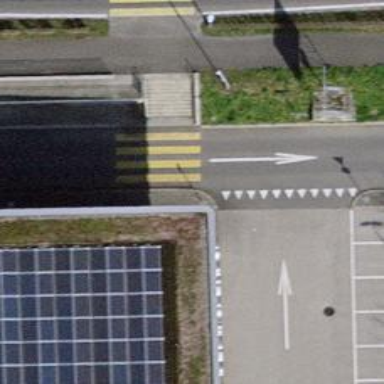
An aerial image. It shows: Zebra crossing on the road.